Question: I've got a GridViewCell and am setting the background of it to clearColor like so:
'''
UIView* mainView = [[UIView alloc] initWithFrame:CGRectMake(0, 0, 160, 123)];
[mainView setBackgroundColor:[UIColor clearColor]];
'''
Though for some reason, the background remains white.
This is what I'm seeing:

If it's any help, I'm following <URL>.
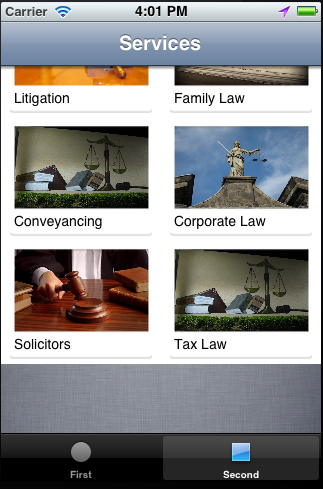
Answer: After much trial and error, I figured out that in my cellForItemAtIndex method, I needed to set the backgkround color of that to clear like so:
'''
[cell setBackgroundColor:[UIColor clearColor]];
'''